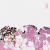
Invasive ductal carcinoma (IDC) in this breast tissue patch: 0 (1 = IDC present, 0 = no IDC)